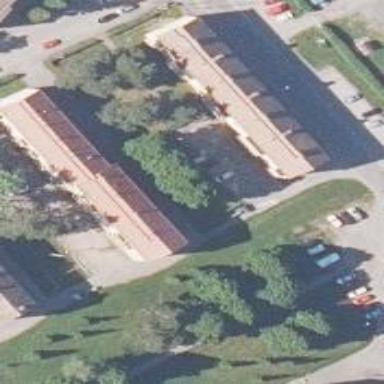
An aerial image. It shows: Gabled apartment building with red gabled roof and silver exterior.